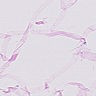
Metastatic tissue present: no